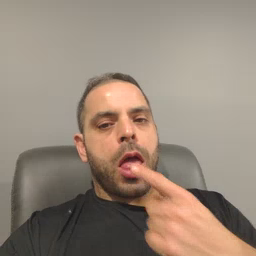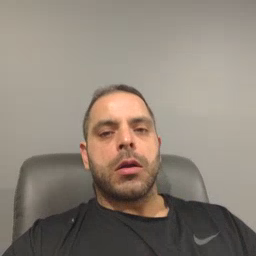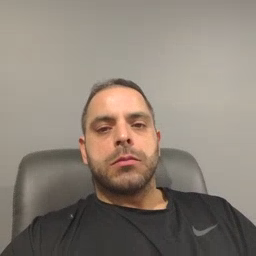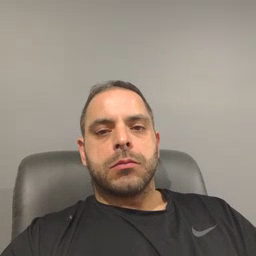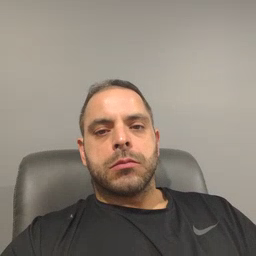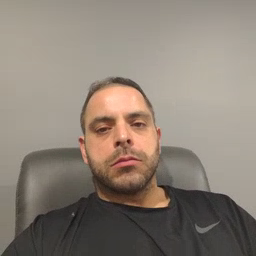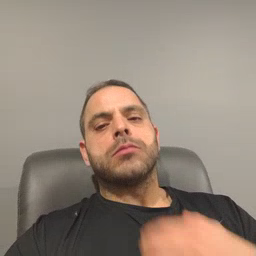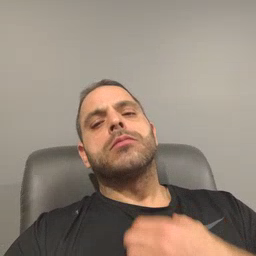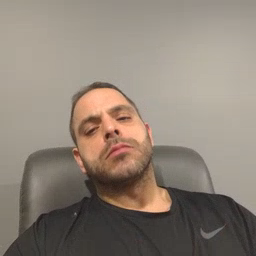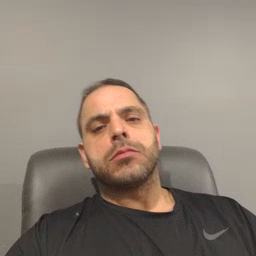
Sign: hungry